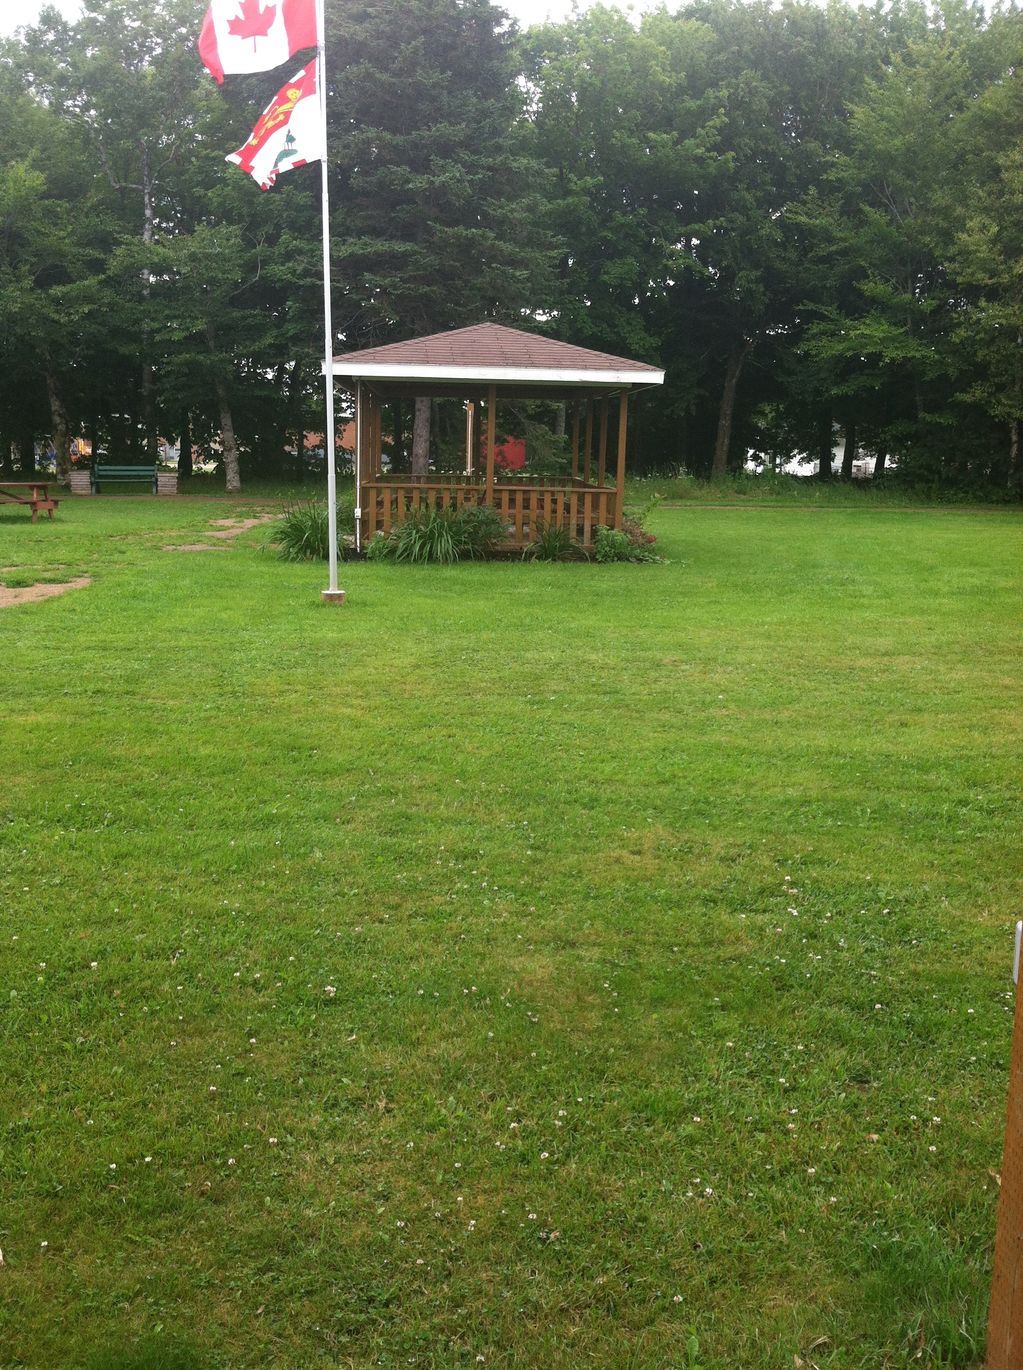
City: charlottetown